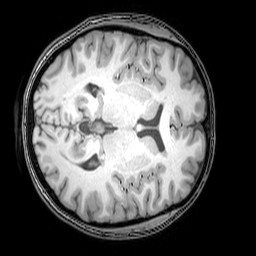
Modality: T1w
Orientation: axial
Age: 24
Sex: female
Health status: healthy
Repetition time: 0.081 s
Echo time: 0.037 s